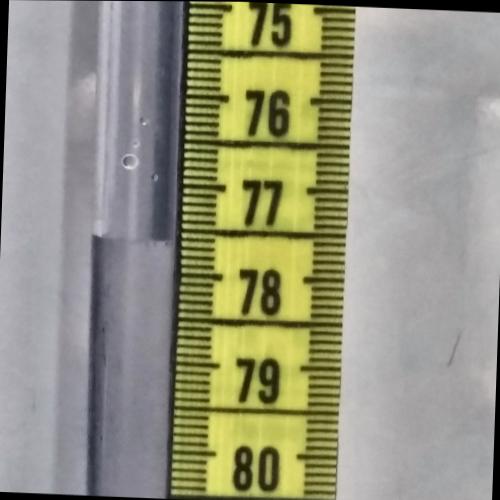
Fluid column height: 77.6 cm